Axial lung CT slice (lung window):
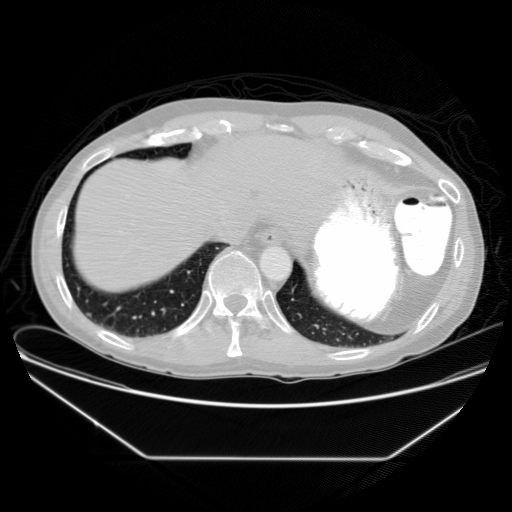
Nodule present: no